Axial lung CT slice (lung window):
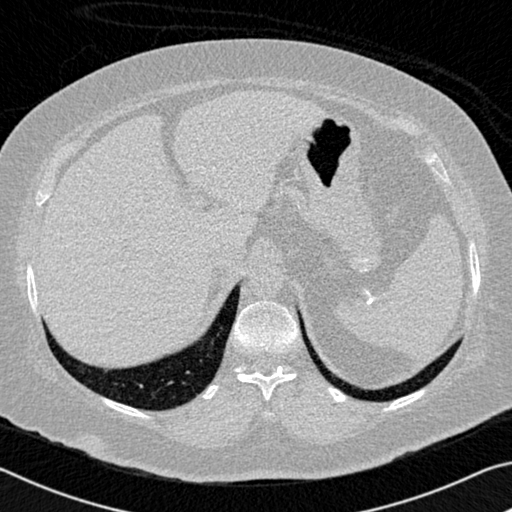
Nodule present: no